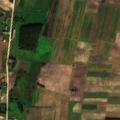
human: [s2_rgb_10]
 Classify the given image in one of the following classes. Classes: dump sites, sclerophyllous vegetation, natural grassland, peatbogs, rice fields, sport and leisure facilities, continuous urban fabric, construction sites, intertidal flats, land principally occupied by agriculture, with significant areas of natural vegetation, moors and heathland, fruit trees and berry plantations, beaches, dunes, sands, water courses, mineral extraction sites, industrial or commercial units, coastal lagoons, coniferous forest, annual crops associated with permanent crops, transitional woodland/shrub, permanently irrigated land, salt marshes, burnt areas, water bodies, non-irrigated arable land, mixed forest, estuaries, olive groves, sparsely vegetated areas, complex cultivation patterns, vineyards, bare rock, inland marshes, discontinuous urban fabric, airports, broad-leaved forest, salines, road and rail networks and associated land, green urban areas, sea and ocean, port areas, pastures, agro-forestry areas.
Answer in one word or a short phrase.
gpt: discontinuous urban fabric, non-irrigated arable land, complex cultivation patterns